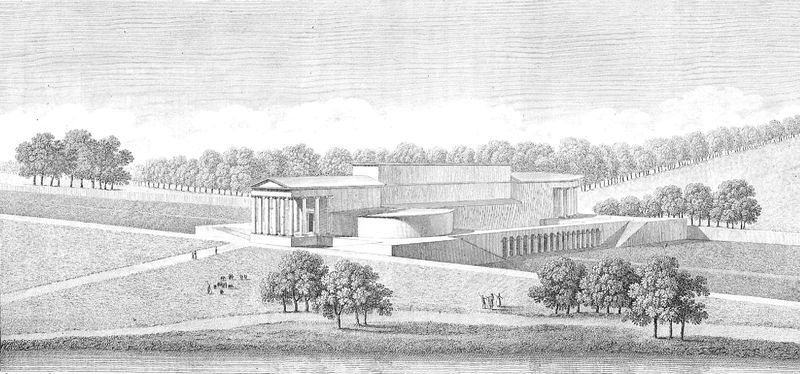
Titel: “L´Architecture considérée sous le rapport de l´art, des moers et de la législation”
Künstler: Claude Nicolas Ledoux
Schlagwörter: baum, berg, himmel, laub, schatten, wasser, weiß, wolken, bäume, fluss, landschaft, menschen, ufer, hell, schwarz, skizze, säulen, zeichnung, anlage, gebäude, haus, park, rasen, schloss, tiere, weg, wiese, wand, architektur, hügel, wege, wiesen, realismus, klassizismus, wald, garten, ansicht, giebel, mauer, allee, hügellandschaft, figuren, staffage, treppe, streifen, stufen, halle, denkmal, schlicht, schwarz-weiß, bleistift, entwurf, dreiecksgiebel, portal, portikus, griechisch, strassen, alle, tempel, museum, rampe, rampen, baumgruppen, tempelanlage, klassizistisch, bauwerk, werk, baselitz, 19. jahrhundert, realsmus